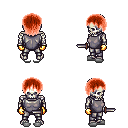
a pixel art fantasy rpg character, male body template, skeleton, steel chest armor, metal pants, red plain hairstyle, gold gloves, white slippers, dagger, four views (front, back, left, right), 2x2 character sprite sheet, small pixel art, hard edges, no anti-aliasing